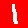
Digit: 1